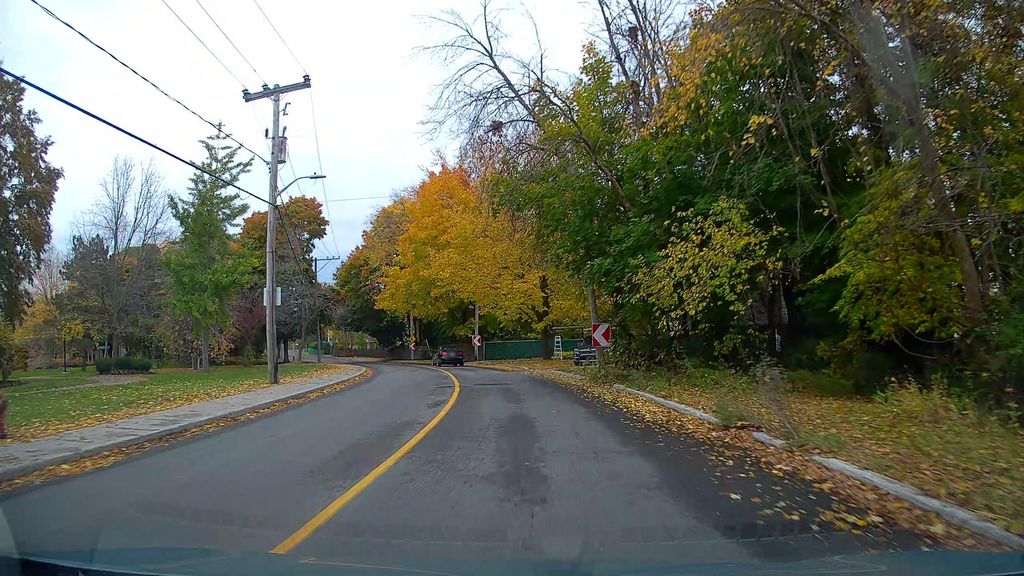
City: montreal